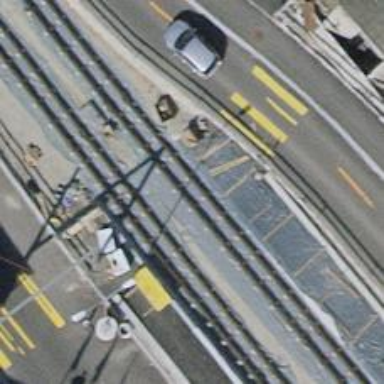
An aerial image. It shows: Tram crossing on the railway.